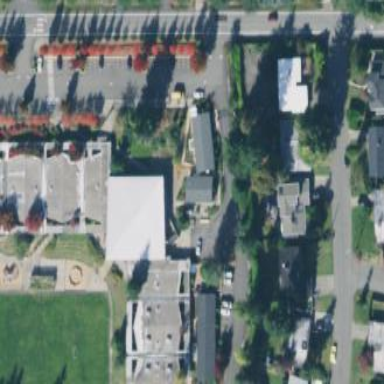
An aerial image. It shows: School building.